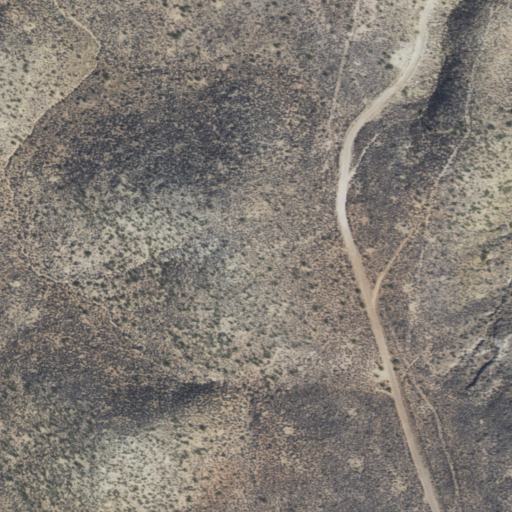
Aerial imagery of mountain in Arizona named Pocket Hill containing only shrub